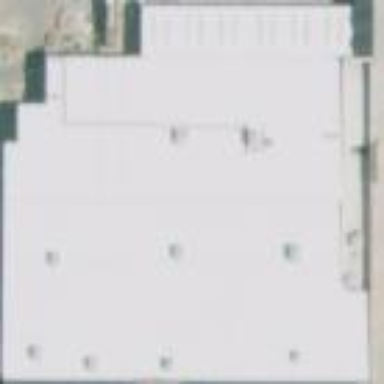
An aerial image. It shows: Hardware shop located inside building.